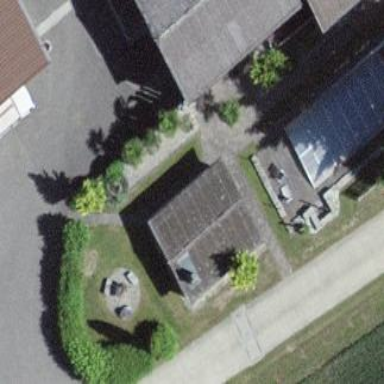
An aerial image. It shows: Shed.